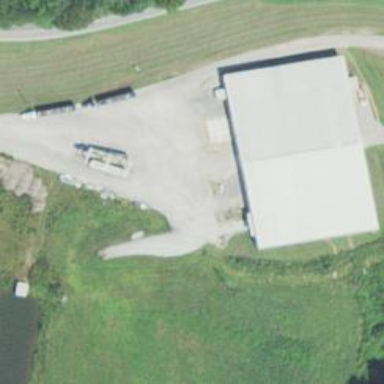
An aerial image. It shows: Sawmill crafting area.